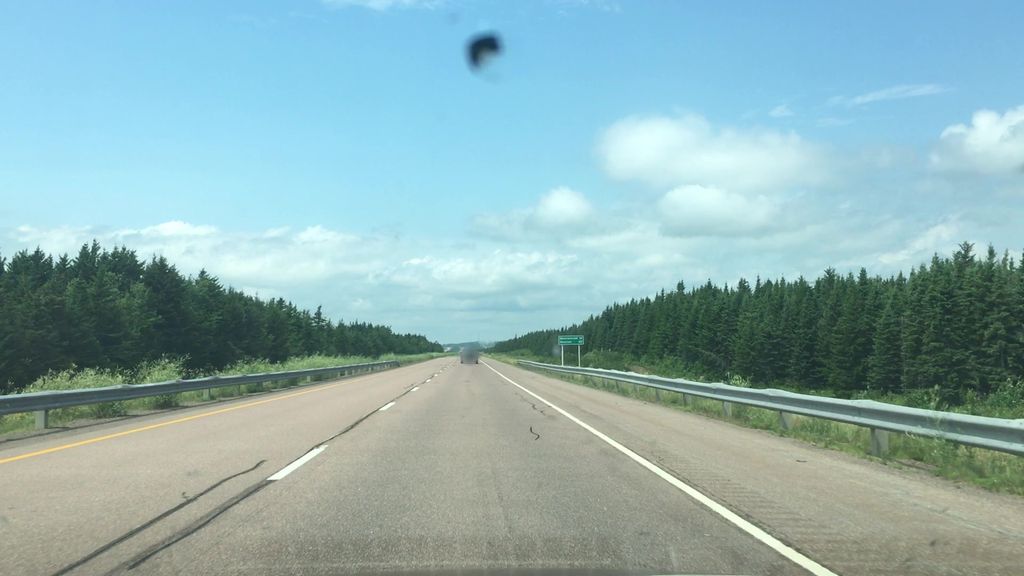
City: charlottetown